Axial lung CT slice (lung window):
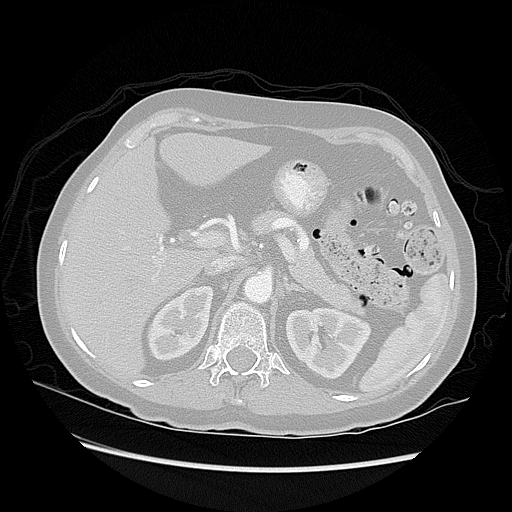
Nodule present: no